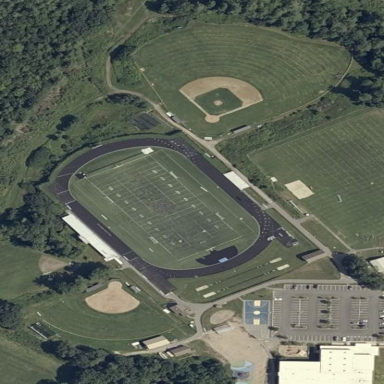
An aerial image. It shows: American football pitch with artificial turf.